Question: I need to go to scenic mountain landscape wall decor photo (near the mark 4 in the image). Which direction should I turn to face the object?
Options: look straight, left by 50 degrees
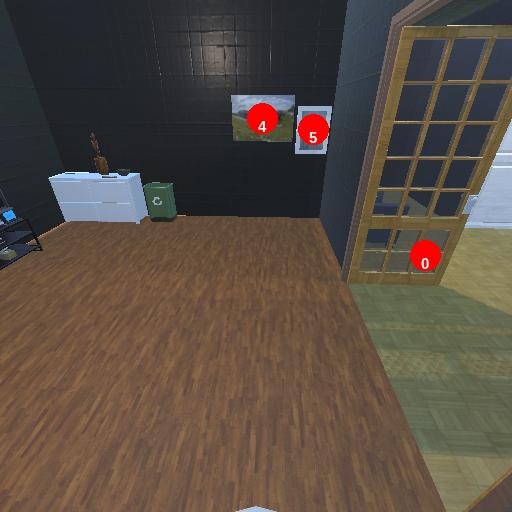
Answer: look straight